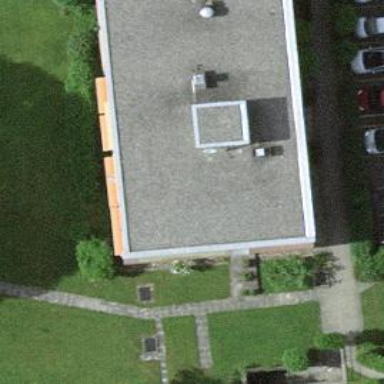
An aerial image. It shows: View of apartment building.